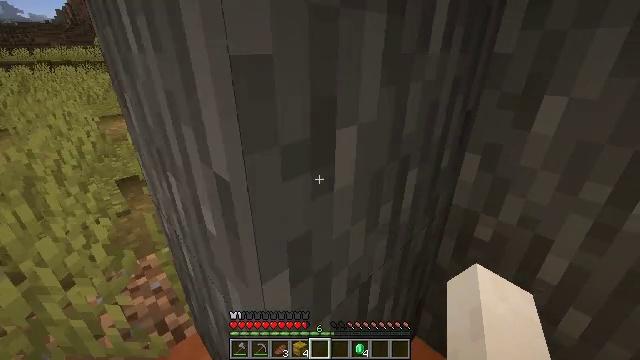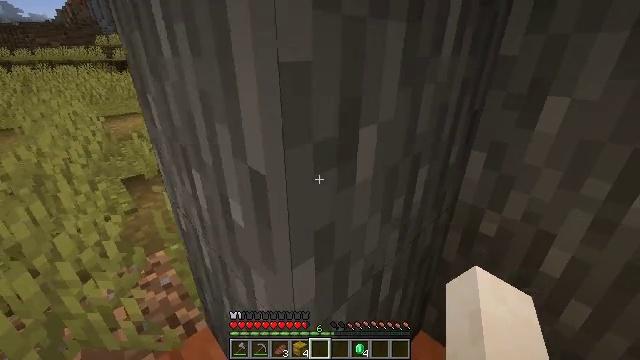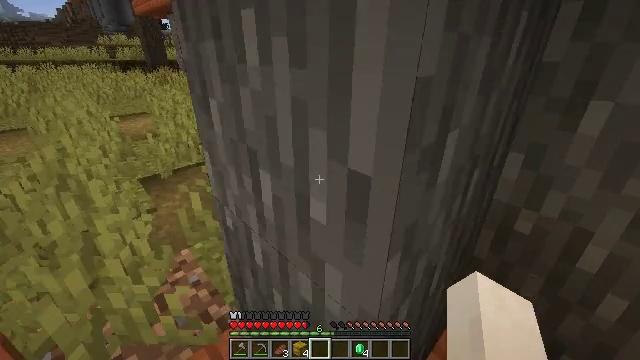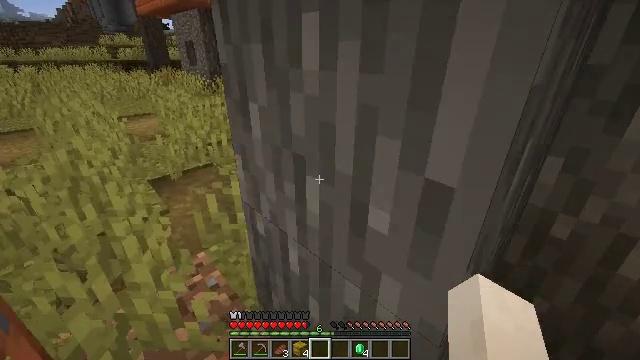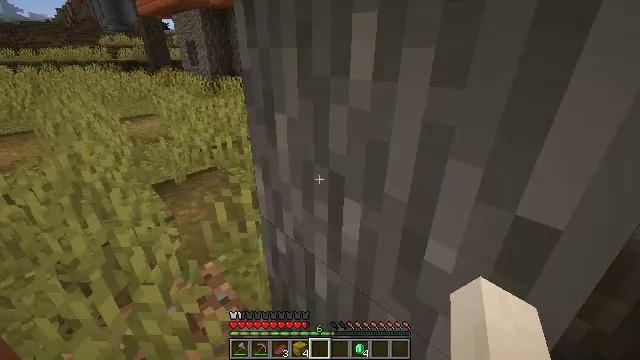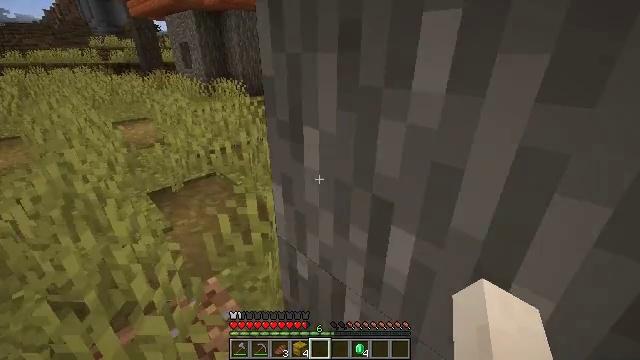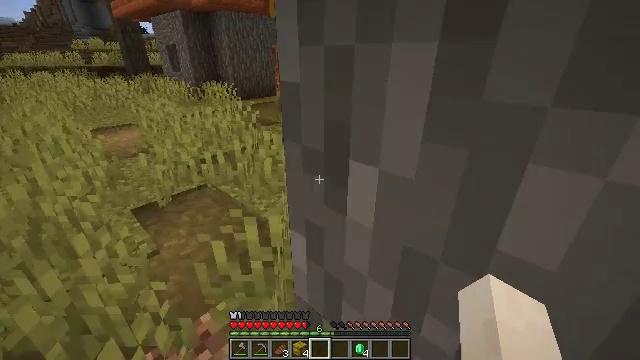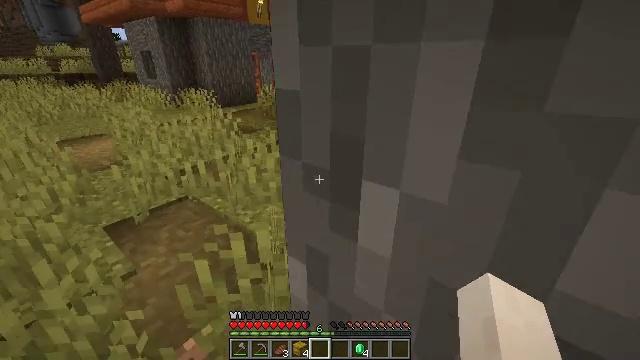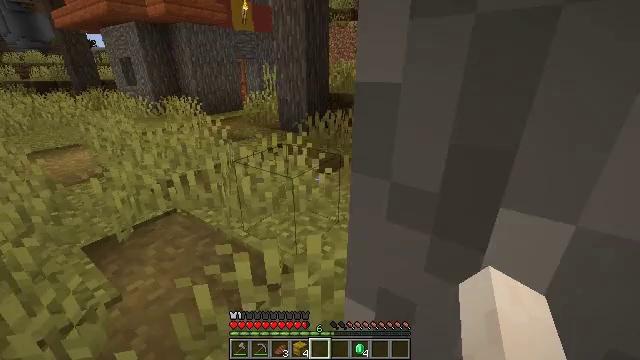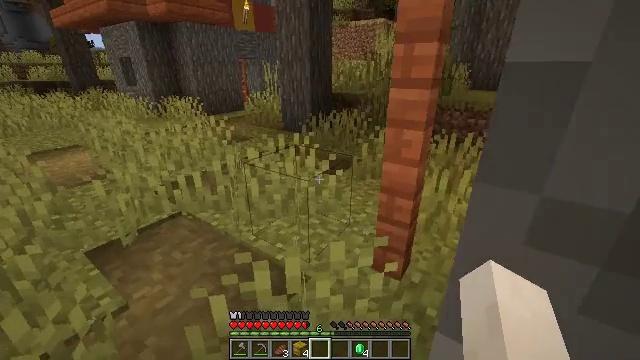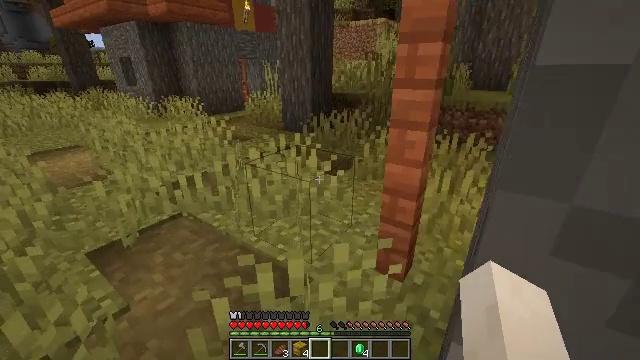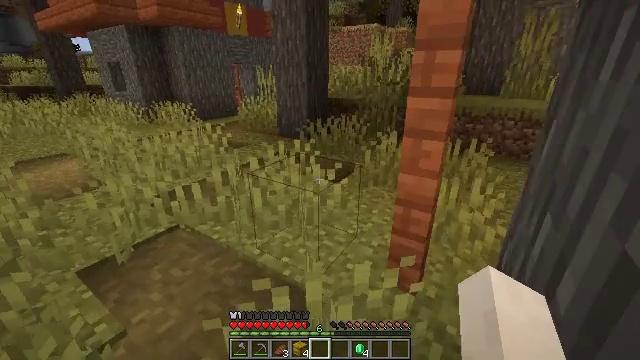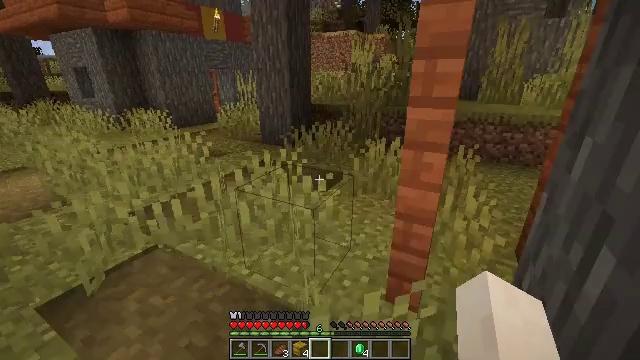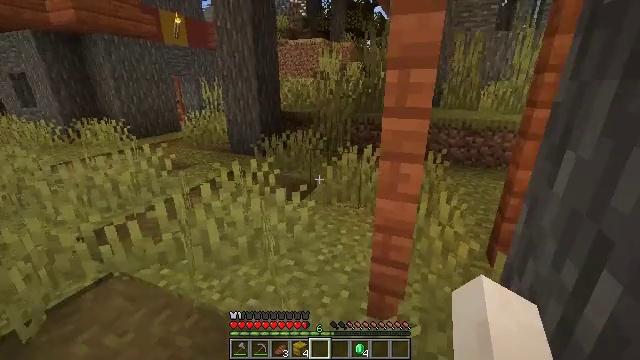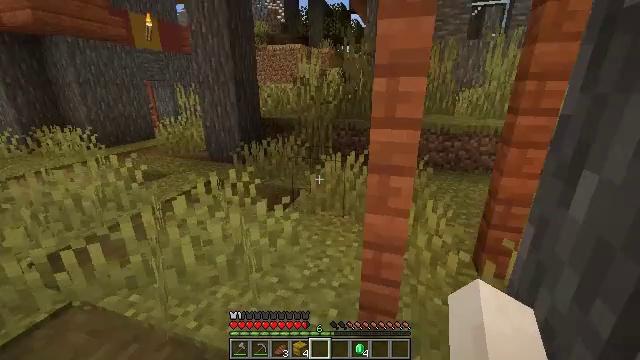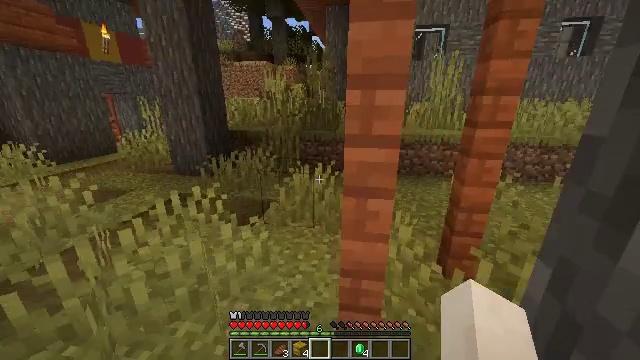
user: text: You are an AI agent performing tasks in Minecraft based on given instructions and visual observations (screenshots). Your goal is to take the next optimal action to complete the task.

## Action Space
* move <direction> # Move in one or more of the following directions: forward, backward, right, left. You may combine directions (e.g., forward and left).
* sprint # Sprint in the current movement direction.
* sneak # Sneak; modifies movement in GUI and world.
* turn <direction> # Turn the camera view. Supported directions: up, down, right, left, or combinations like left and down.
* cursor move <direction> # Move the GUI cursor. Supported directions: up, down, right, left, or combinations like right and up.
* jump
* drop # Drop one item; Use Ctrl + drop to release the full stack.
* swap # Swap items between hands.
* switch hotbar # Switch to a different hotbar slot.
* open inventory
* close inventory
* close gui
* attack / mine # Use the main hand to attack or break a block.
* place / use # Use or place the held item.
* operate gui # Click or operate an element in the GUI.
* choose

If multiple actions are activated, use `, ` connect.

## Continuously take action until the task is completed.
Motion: motion action
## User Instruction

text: Break the grindstone to collect it.
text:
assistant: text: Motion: move left
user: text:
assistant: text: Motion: move left
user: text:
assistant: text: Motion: move forward and move left
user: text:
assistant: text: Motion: move forward and move left
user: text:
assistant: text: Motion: move forward, turn right
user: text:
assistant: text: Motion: move forward, turn right
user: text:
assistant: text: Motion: move forward, turn right and up
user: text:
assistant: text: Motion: move forward, turn right and up
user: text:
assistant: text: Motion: move forward
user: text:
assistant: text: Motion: move forward
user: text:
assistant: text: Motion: move forward, sprint, turn right
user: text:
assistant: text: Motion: move forward, sprint, turn right and up
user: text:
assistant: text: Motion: move forward, sprint, turn right and up
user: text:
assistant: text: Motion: move forward, sprint, turn right
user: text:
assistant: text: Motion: move forward, sprint, turn right
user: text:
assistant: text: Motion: move forward, sprint, turn right and up
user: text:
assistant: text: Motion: move forward, sprint, turn right
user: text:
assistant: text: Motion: move forward, sprint, turn right
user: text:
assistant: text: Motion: move forward, turn right
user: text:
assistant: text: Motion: move forward
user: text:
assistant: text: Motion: move forward
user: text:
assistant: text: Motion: move forward
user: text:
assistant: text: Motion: move forward and move left
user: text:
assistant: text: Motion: move forward and move left
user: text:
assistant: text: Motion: move forward and move left
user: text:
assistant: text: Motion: move forward and move left
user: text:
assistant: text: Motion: move forward and move left
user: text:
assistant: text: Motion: move forward and move left
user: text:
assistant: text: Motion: move forward and move left
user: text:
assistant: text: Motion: move forward and move left